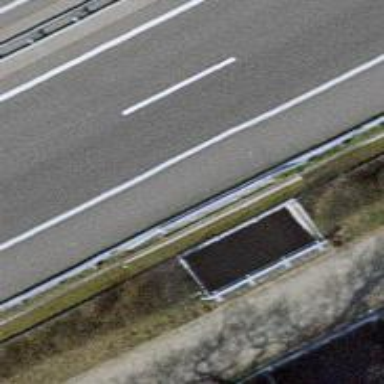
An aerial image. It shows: Track road with grade 1 track type that goes through tunnel.